Field crop: maize
Growth stage: 2
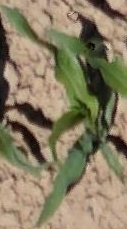
Species: maize